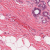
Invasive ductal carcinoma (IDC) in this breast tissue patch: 0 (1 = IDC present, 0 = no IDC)